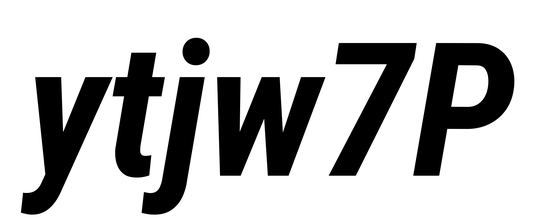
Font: Roboto-Italic_Condensed_Bold_Italic